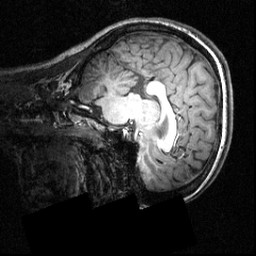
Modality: T1w
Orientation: sagittal
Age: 18
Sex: female
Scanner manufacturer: siemens
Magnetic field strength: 3.951 T
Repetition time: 1.5 s
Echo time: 0.00335 s